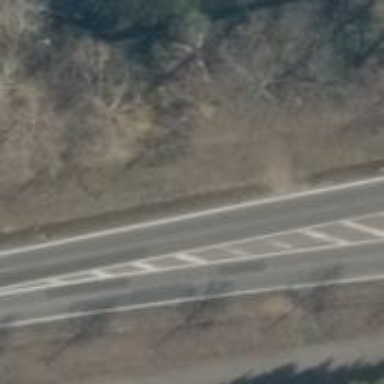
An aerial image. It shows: Secondary road with asphalt surface.